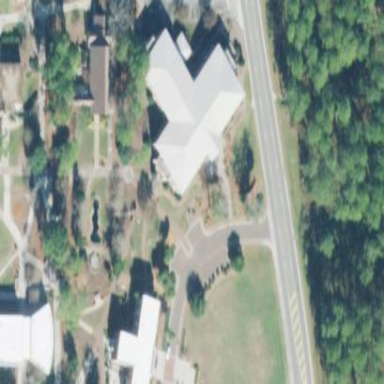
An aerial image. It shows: College building.